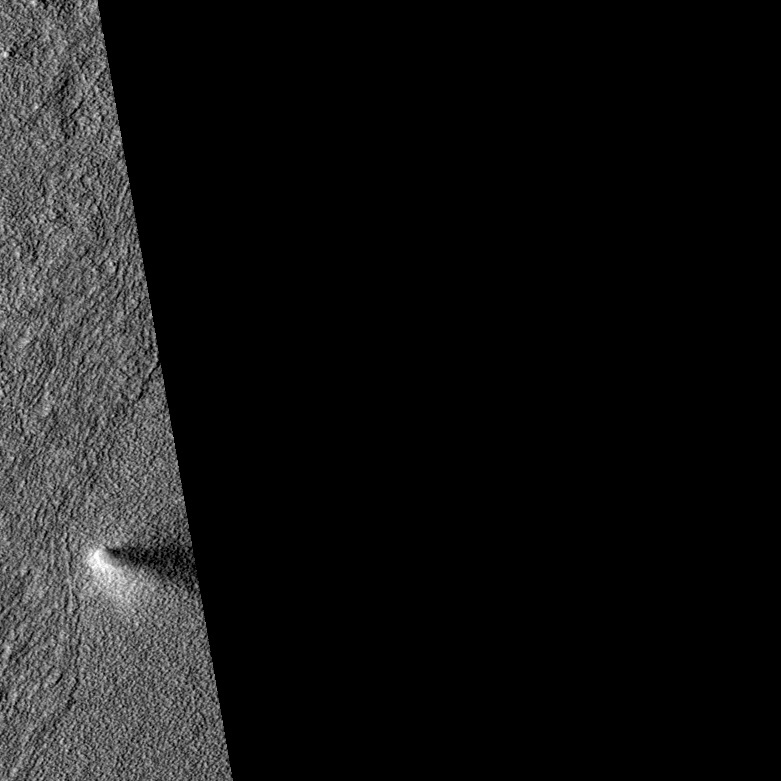
Label: dustdevil